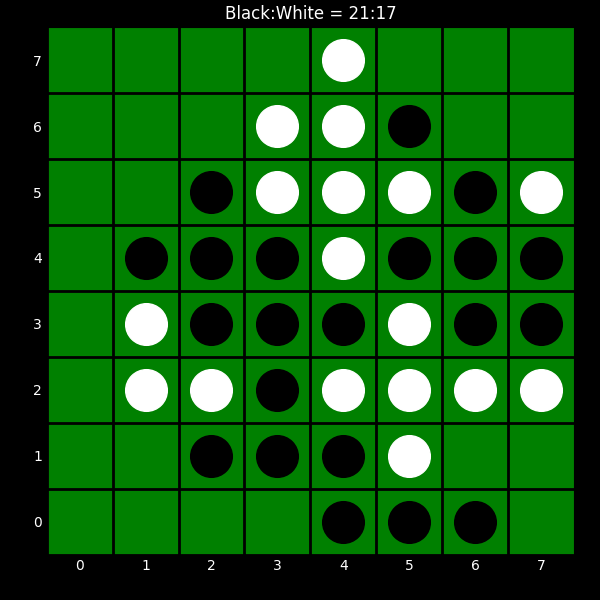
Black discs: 21
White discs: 17